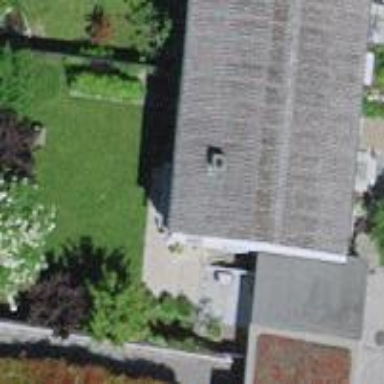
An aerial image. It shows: Simple house.